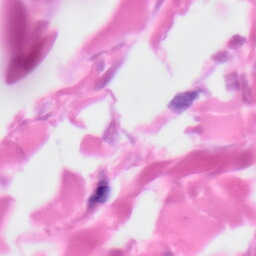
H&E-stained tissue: Skin